Question: Browsers usually keep track of texts entered in html input fields. Is there any way to disable popup preview on texts fields via javascript or jquery?

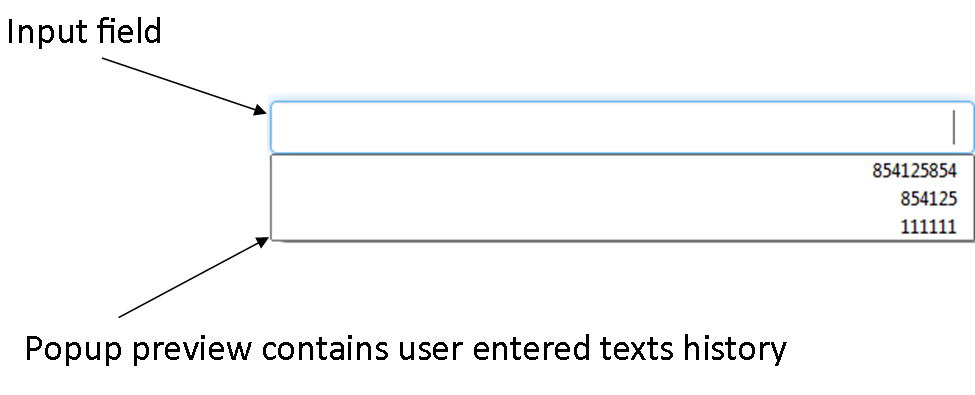
Answer: Try this one:
'''
<input type="textbox" autocomplete="off" />
'''
Happy coding :)